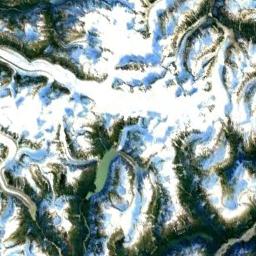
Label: snowberg